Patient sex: F
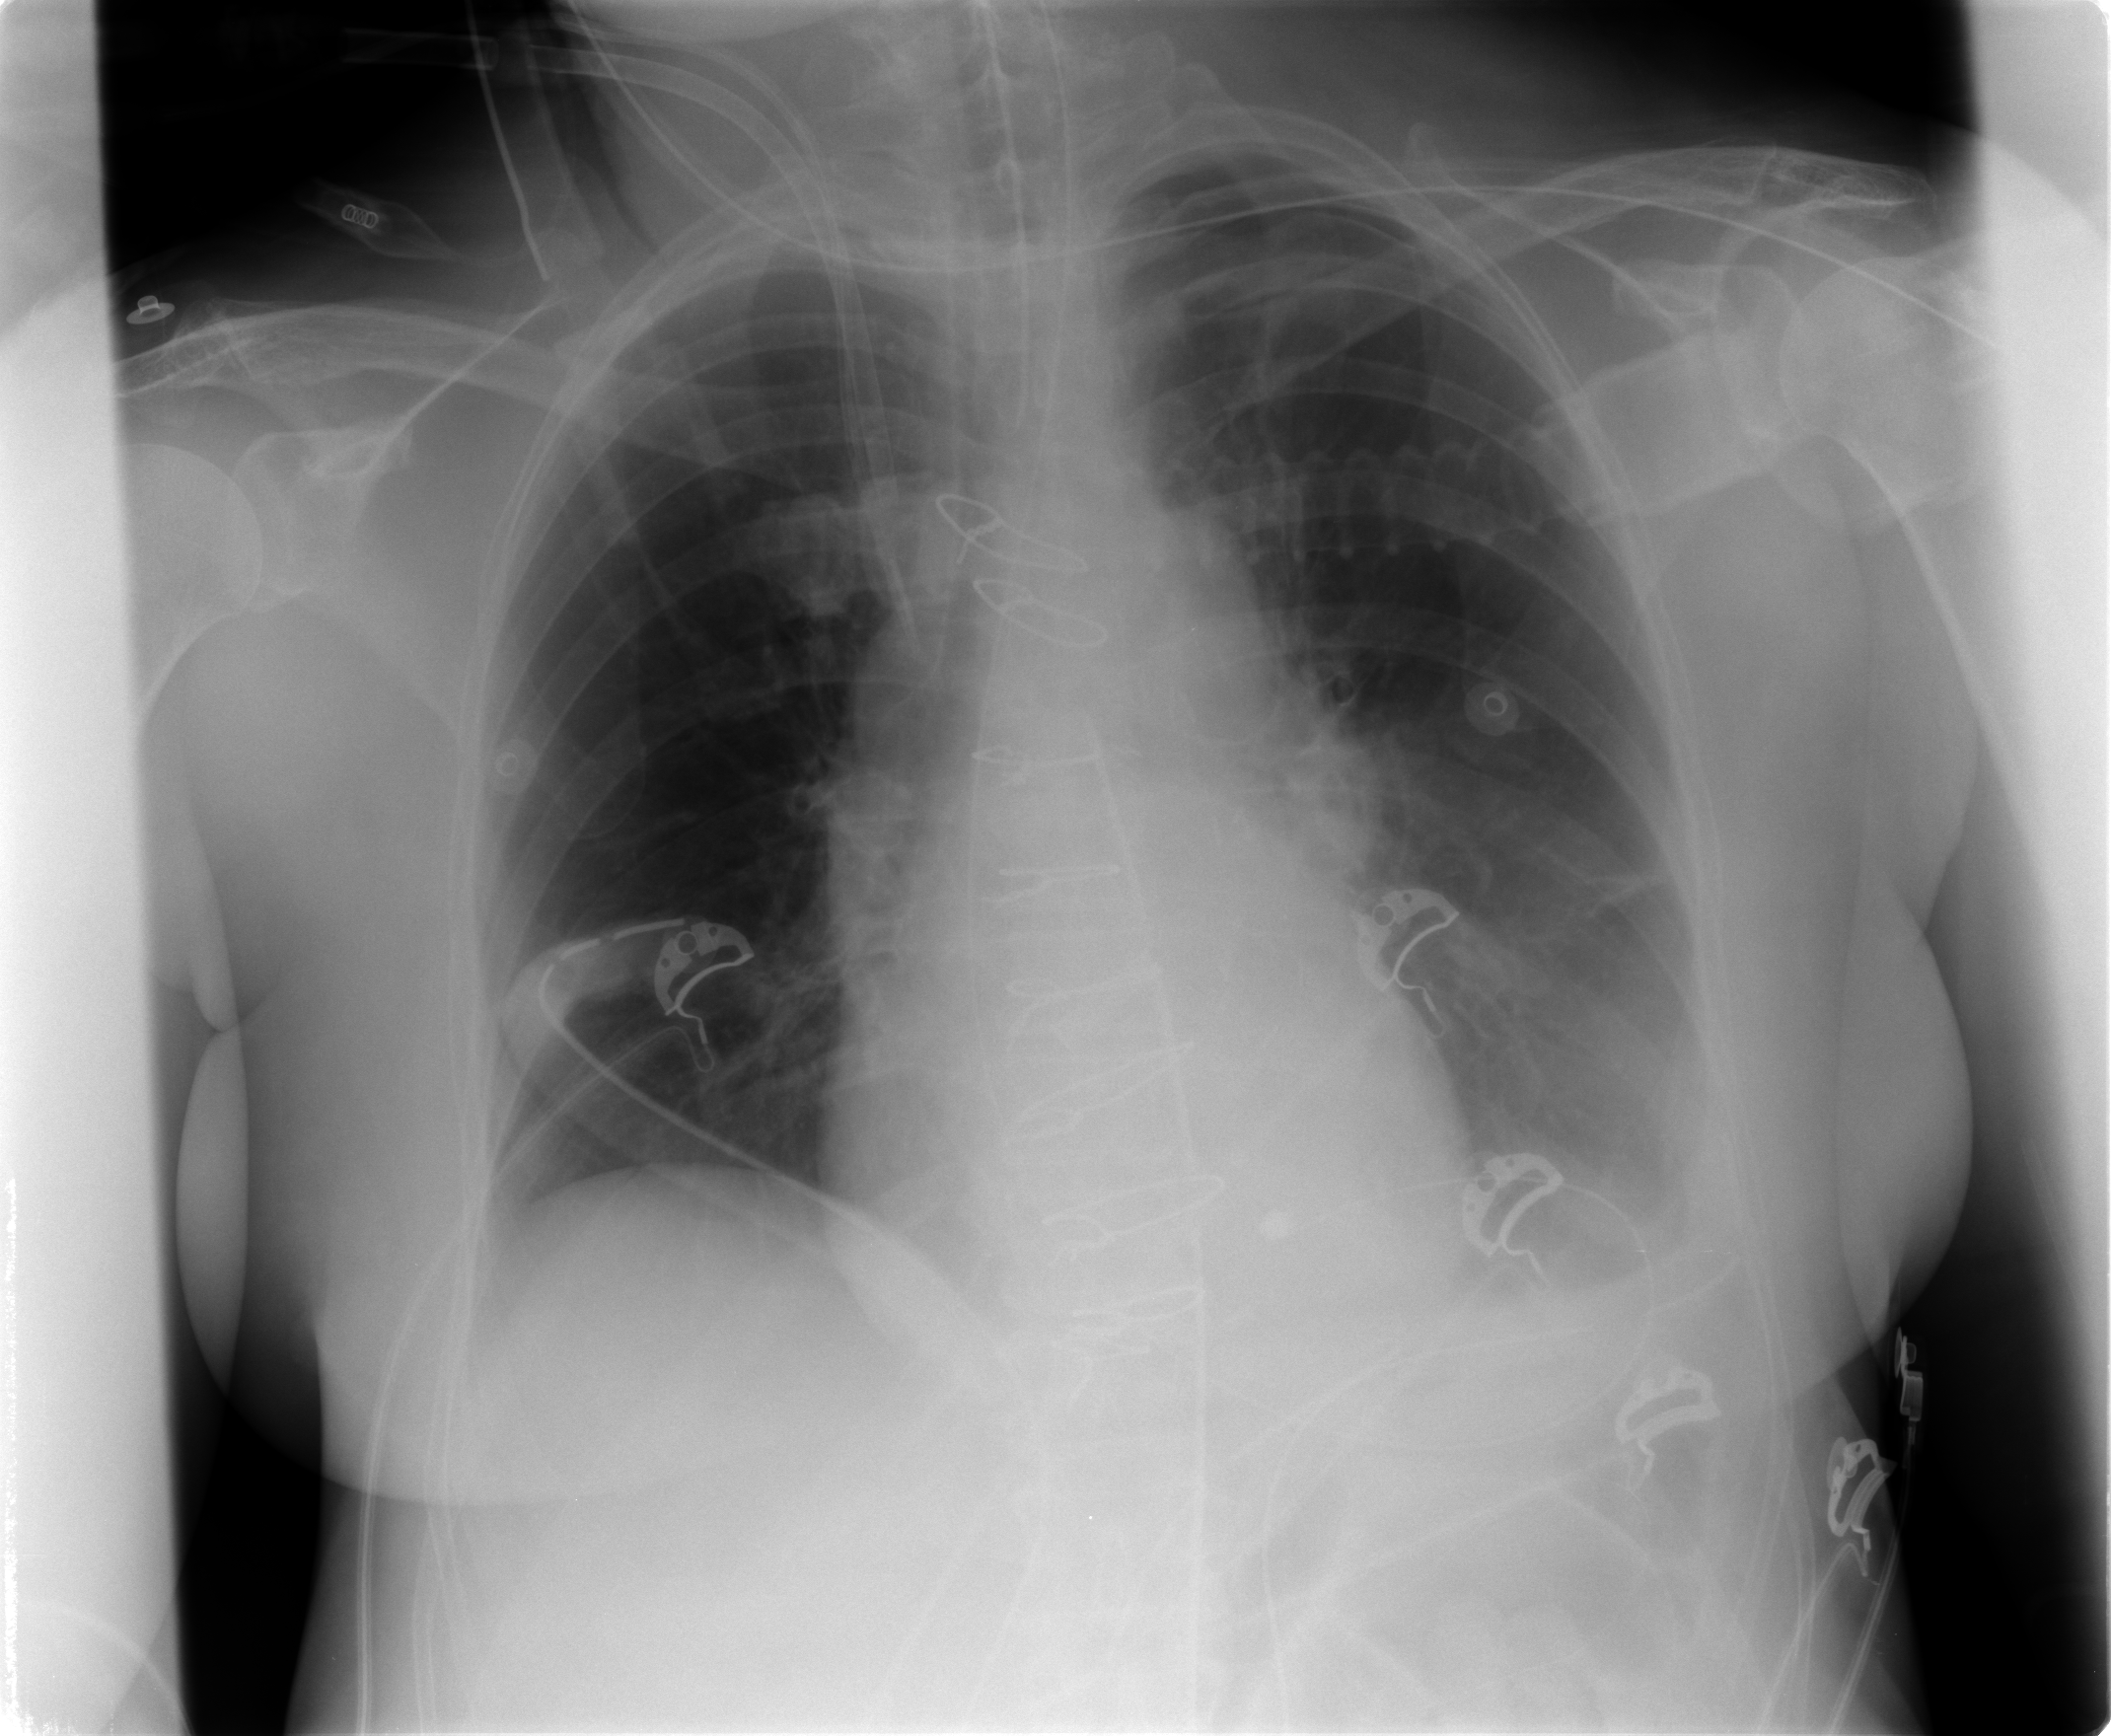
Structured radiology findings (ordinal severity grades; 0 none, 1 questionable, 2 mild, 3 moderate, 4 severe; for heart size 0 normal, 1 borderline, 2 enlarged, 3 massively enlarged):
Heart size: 0
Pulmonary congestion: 1
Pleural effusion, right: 0
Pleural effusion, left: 2
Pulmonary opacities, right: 0
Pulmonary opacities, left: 0
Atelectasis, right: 0
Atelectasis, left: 2